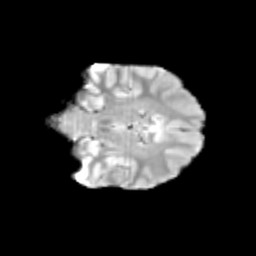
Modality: T2w
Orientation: coronal
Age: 12
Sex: female
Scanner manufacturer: siemens
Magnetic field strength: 3 T
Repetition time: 3.8 s
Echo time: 0.07 s